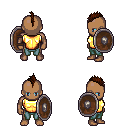
a pixel art fantasy rpg character, male body template, human, dark skin, gold chest armor, teal pants, brown mohawk hairstyle, shield, four views (front, back, left, right), 2x2 character sprite sheet, small pixel art, hard edges, no anti-aliasing